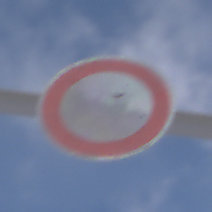
Verkehrszeichen: VerbotFahrzeugeAllerArt
Umgebung: Outdoor, Nature
Tageszeit: MorningAfternoon
Wetter: PartlyCloudy
Licht: Natural
Jahreszeit: Winter
Kontrast: HighContrast